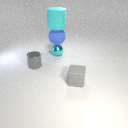
small cyan metal sphere to the right of small gray metal cylinder